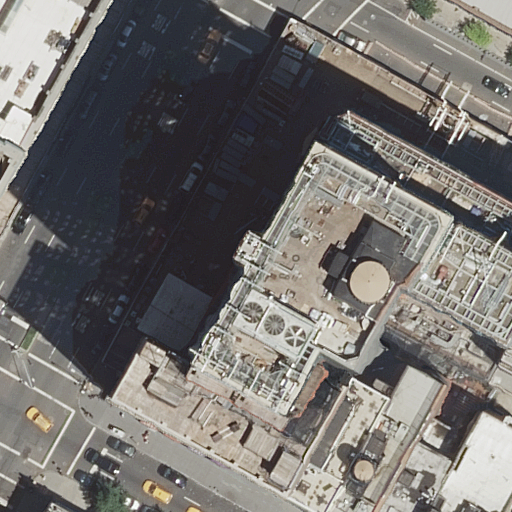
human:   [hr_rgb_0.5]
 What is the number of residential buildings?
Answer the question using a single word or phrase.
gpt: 10

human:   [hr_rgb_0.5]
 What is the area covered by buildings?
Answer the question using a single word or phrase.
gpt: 7602m2

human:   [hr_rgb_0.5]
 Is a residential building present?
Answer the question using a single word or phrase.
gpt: yes

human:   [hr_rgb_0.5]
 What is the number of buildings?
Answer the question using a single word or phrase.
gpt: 11

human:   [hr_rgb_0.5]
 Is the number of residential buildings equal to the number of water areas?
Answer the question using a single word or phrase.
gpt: no

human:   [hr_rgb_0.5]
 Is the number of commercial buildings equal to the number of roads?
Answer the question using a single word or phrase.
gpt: no

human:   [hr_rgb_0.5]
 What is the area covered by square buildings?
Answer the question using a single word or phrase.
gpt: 0m2

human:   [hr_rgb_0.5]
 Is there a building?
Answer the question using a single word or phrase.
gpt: yes

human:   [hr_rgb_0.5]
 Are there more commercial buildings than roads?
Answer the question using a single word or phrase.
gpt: no

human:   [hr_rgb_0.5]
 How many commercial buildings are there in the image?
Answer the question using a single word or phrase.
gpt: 0

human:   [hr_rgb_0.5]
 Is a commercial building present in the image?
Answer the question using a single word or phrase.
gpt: no

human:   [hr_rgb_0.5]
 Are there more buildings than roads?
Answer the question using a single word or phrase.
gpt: yes

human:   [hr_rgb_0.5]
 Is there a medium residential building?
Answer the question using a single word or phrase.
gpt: yes

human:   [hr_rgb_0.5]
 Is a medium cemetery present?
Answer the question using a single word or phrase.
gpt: no

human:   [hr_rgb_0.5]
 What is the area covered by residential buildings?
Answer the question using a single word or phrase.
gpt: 6360m2

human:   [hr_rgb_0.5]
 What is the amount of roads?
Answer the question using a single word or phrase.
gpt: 6

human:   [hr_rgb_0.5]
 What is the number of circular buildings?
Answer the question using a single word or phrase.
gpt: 0

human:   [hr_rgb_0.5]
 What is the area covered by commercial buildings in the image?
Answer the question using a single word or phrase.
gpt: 0m2

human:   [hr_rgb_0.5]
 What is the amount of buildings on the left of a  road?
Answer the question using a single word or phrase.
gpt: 7

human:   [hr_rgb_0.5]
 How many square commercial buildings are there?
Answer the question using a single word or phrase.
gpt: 0

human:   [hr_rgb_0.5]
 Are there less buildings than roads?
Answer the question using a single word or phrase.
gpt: no

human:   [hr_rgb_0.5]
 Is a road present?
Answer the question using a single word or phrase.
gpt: yes

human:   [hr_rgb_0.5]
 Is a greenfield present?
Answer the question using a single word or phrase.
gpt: no

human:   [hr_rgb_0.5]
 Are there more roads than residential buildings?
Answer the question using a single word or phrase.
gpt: no

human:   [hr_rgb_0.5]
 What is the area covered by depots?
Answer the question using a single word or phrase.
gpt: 0m2

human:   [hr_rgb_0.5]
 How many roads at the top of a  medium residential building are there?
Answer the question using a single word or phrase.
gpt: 6

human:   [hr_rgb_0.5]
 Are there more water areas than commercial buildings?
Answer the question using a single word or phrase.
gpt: no

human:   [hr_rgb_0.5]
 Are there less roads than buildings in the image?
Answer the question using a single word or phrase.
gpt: yes

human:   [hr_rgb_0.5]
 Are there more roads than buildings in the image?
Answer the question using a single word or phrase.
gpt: no

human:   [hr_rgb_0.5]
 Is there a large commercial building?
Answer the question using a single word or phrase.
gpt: no

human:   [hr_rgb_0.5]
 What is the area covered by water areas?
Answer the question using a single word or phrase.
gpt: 0m2

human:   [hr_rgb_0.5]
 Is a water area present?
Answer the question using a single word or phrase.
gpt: no

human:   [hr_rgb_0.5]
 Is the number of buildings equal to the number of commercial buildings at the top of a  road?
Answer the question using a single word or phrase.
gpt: no

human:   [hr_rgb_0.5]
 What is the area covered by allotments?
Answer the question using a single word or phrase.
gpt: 0m2

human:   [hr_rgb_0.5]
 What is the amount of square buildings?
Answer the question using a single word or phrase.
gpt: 0

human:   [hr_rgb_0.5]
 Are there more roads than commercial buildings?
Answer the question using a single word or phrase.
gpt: yes

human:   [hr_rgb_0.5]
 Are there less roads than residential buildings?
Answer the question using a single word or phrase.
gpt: yes

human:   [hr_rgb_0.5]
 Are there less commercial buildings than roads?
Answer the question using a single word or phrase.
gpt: yes

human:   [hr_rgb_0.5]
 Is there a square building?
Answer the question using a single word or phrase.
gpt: no

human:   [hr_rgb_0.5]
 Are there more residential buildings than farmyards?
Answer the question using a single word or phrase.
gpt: yes

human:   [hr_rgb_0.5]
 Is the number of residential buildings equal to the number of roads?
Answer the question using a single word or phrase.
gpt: no

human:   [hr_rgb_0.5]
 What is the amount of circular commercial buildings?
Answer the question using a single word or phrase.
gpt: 0

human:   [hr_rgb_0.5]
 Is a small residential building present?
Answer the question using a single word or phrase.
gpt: yes

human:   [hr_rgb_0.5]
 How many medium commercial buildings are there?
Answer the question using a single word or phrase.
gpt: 0

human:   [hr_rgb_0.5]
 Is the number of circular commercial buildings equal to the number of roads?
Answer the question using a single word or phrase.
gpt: no

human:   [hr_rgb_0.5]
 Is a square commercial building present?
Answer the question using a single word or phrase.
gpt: no

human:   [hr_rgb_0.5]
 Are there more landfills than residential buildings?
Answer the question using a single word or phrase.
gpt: no

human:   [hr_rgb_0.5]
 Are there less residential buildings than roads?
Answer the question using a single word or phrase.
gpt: no

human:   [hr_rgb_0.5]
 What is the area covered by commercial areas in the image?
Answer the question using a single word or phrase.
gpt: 0m2

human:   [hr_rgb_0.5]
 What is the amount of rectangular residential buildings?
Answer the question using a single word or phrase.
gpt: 9

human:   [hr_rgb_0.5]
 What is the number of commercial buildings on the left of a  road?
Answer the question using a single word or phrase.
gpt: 0

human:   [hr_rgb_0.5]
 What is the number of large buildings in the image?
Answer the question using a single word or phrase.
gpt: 3

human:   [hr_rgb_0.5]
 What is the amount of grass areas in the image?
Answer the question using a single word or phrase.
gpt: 0

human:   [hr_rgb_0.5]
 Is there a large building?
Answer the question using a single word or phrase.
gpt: yes

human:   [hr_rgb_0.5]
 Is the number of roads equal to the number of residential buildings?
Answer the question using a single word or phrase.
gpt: no

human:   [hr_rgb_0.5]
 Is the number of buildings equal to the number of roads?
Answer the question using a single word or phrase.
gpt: no

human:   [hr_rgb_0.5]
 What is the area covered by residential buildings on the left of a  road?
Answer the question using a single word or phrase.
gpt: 1391m2

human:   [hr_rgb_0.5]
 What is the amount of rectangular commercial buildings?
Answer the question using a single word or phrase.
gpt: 0

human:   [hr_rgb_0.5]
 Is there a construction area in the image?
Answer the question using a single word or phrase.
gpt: no

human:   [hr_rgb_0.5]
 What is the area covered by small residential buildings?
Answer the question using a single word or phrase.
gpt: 140m2

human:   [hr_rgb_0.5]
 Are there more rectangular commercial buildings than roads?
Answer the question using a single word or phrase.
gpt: no

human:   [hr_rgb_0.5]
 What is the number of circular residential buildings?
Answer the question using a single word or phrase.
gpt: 0

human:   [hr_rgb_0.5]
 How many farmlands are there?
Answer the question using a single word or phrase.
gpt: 0

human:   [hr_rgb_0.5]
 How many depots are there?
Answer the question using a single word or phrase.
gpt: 0